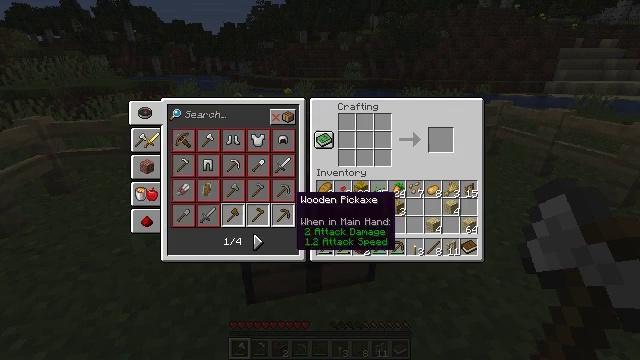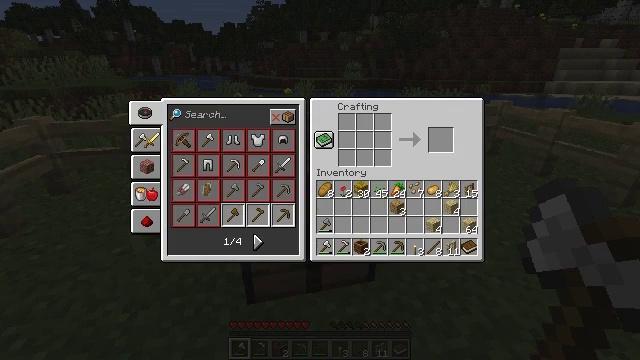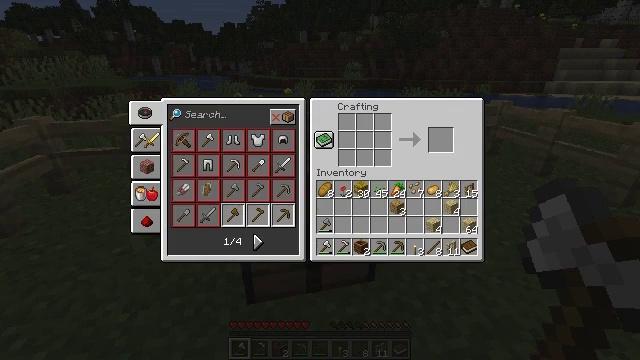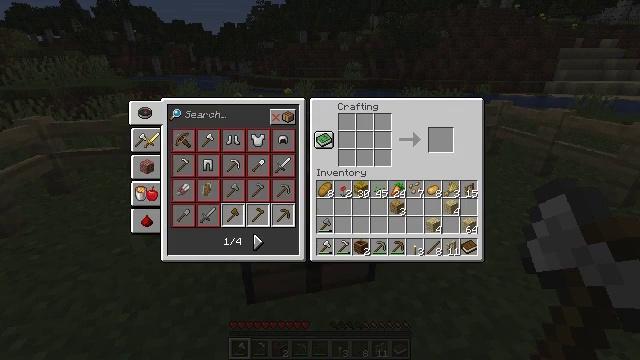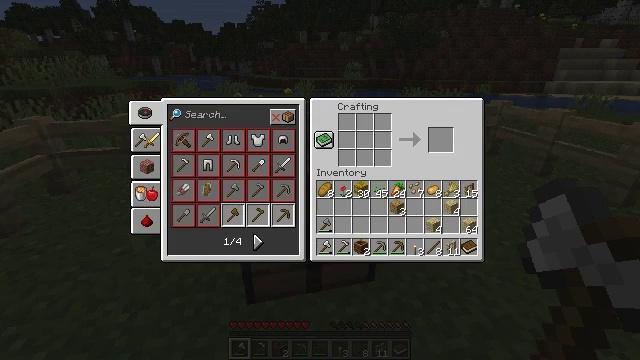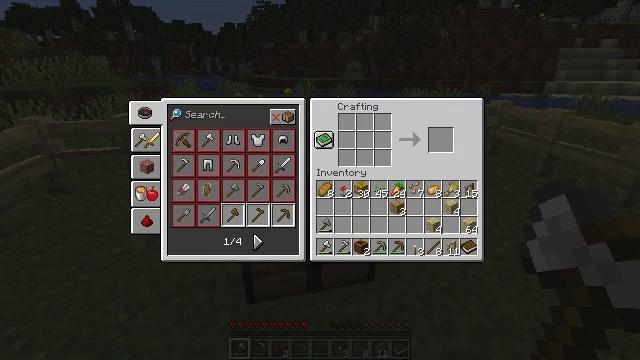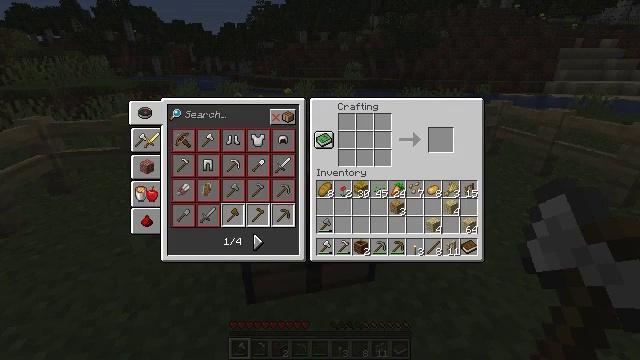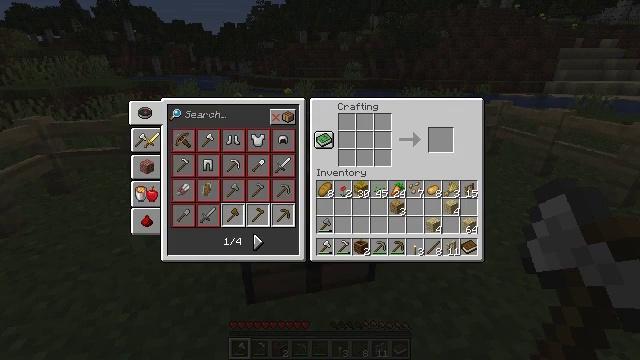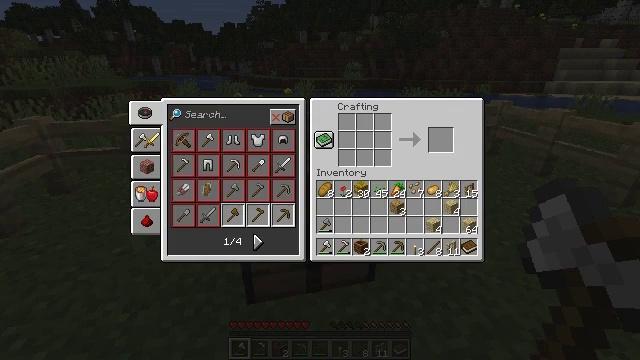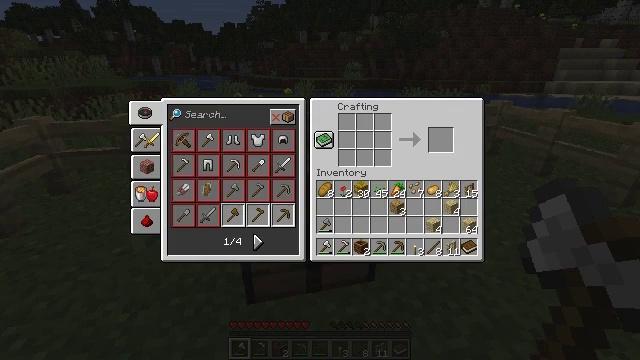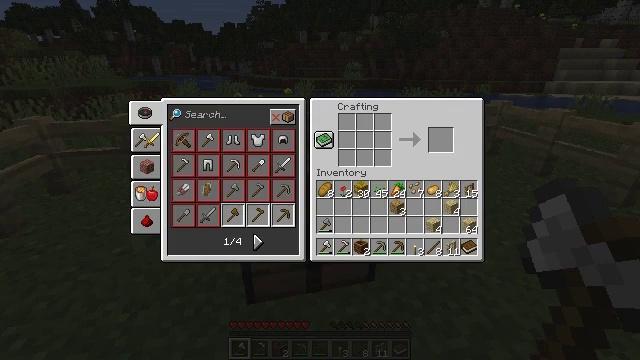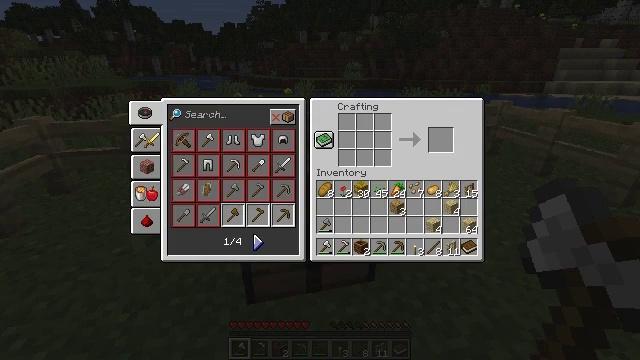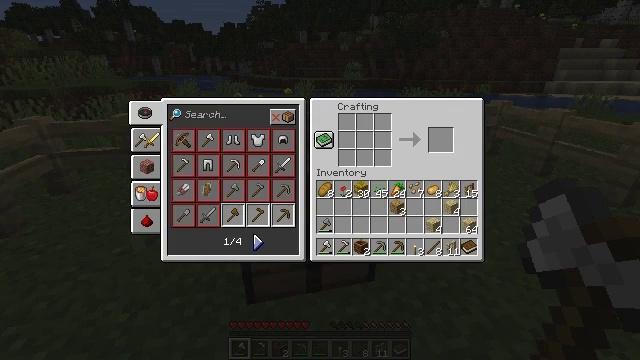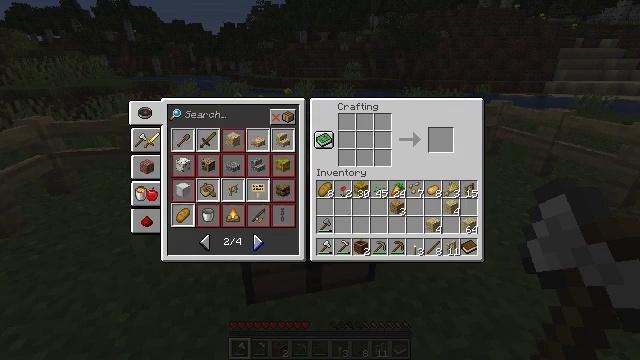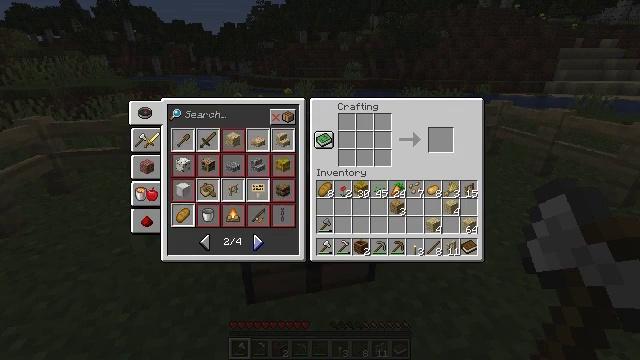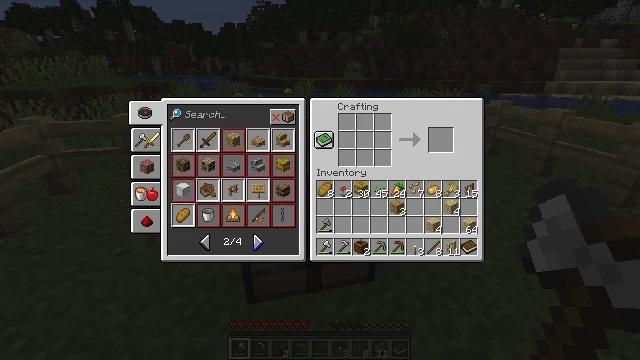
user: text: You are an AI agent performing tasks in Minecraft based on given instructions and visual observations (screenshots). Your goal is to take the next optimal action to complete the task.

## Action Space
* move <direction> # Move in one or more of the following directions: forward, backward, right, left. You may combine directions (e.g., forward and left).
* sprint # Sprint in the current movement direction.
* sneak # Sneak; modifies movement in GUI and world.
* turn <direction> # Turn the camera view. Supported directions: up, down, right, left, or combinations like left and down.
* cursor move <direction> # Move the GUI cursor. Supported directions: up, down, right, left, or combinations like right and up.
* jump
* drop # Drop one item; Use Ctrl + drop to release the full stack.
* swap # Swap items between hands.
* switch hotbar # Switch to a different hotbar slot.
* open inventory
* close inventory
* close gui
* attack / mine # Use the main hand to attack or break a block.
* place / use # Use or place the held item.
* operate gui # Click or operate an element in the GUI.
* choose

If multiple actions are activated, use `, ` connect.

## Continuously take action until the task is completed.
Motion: motion action
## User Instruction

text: Interact with the crafting table to get a birch fence gate.
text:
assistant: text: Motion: sneak, cursor move left and down, open gui
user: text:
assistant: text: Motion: no_op
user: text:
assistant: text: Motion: no_op
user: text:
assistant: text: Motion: cursor move left and down
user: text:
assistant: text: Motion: no_op
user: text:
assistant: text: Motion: cursor move right
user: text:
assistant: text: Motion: cursor move right
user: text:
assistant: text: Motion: operate gui
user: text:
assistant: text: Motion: operate gui
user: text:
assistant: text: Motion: operate gui
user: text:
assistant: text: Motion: cursor move right, operate gui
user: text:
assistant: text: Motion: no_op
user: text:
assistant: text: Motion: operate gui
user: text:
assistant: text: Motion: operate gui
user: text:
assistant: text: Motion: operate gui
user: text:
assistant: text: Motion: no_op
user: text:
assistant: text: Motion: no_op
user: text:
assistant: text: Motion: no_op
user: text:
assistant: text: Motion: operate gui
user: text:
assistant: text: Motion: operate gui
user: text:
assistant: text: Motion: operate gui
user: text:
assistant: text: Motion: no_op
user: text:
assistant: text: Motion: no_op
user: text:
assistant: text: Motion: no_op
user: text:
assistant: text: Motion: no_op
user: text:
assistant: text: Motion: no_op
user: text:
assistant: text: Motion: no_op
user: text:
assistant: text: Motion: operate gui
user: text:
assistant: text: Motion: operate gui
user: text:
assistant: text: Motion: operate gui